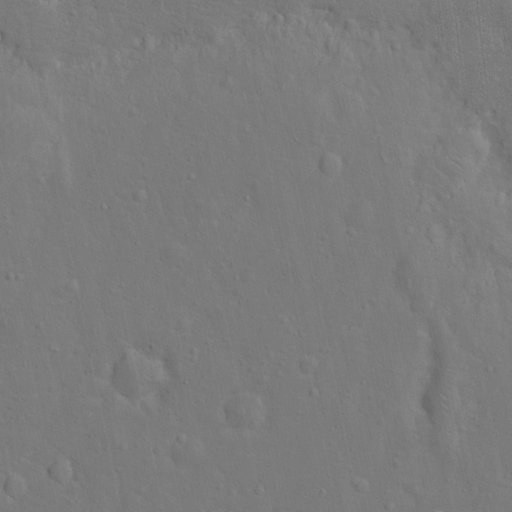
Classes present: Background